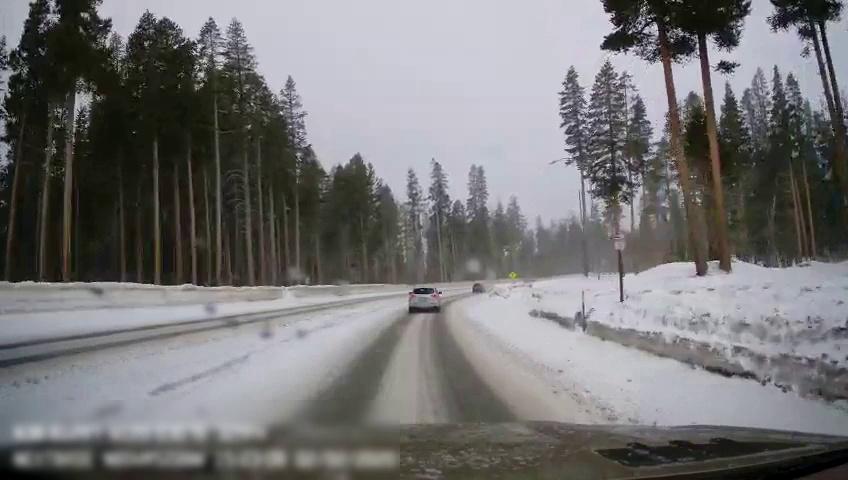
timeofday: Day
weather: Snowy
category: Drivable Space
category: Vehicles | SUV
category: Traffic | Signs